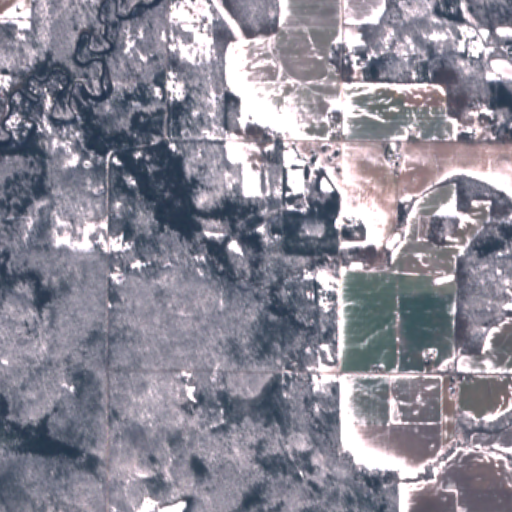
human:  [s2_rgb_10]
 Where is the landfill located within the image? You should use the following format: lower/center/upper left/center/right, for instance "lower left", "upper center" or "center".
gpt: There is no landfill in the image.